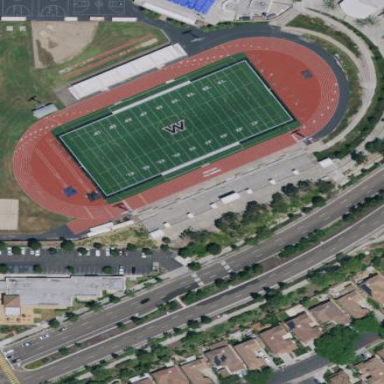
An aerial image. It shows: Pitch with artificial turf used for American football and soccer.